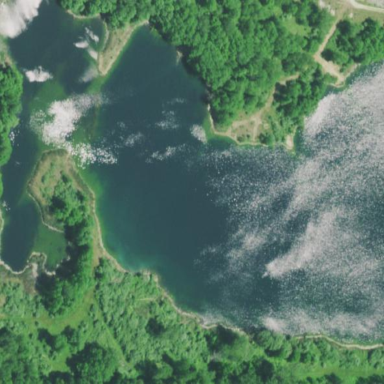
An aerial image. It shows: Beautiful lake surrounded by nature.